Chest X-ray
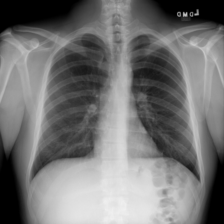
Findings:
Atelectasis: negative
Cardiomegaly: negative
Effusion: negative
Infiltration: negative
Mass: negative
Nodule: negative
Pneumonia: negative
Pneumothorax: negative
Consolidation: negative
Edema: negative
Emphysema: negative
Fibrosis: negative
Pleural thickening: negative
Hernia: negative